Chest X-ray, AP view. Patient: 57 years old, sex M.
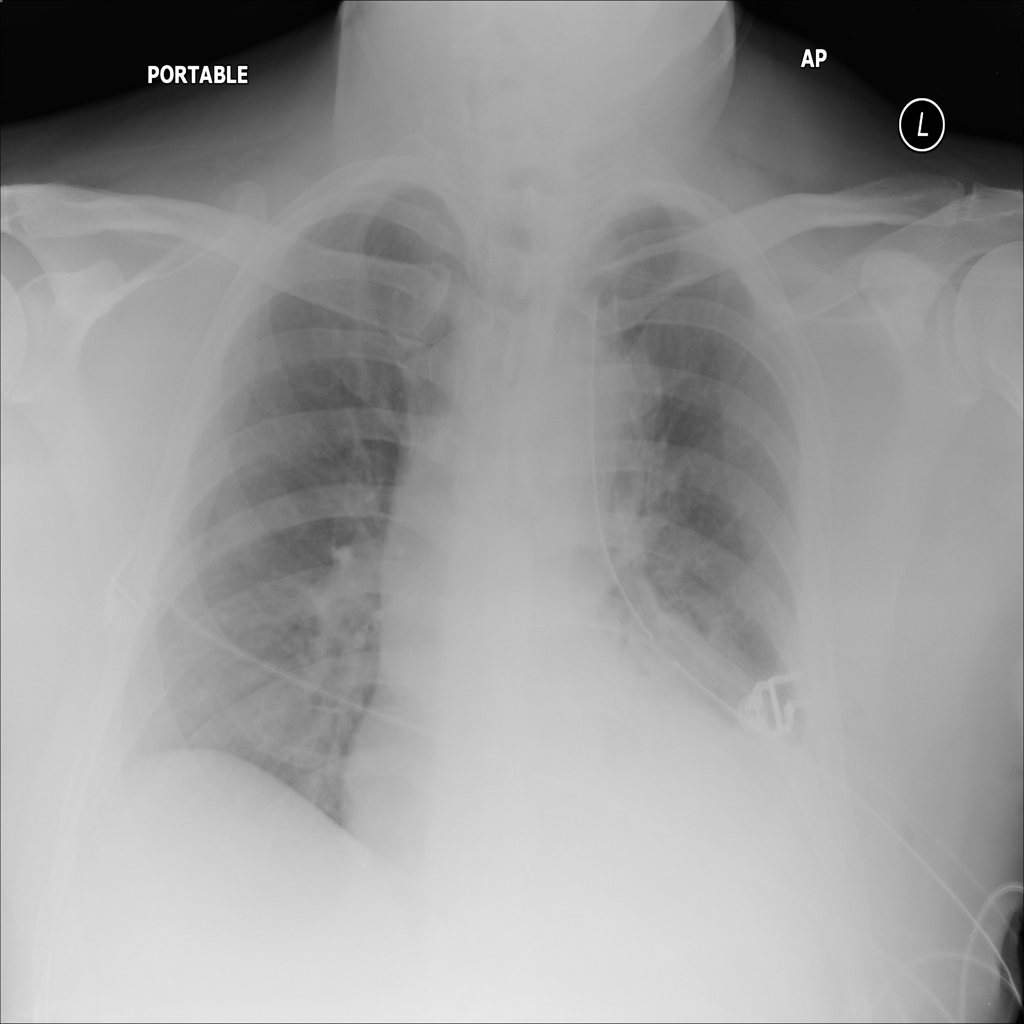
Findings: No Finding